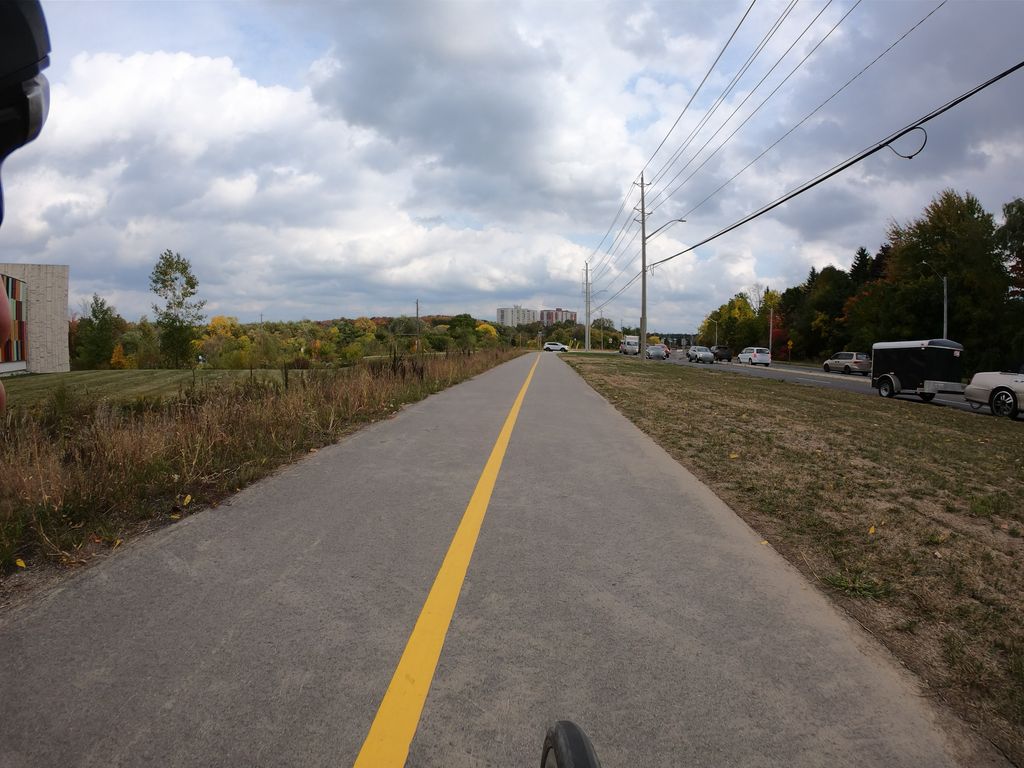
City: kitchener-waterloo